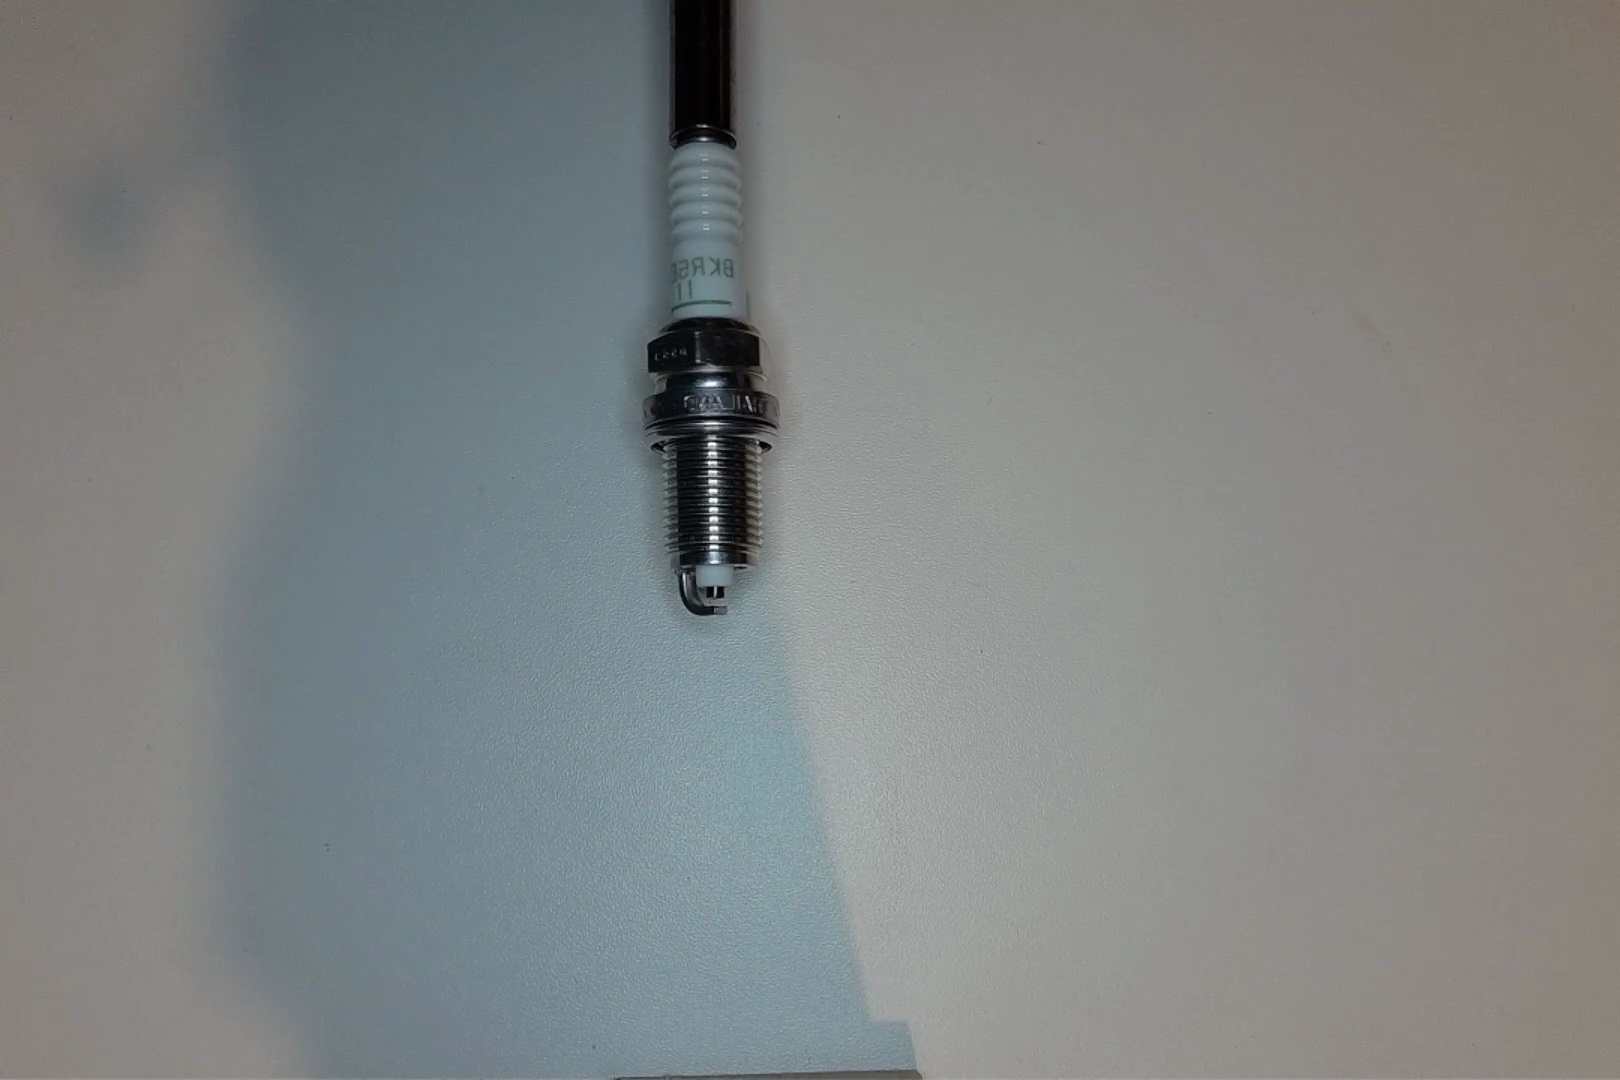
Label: normal